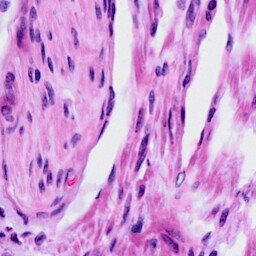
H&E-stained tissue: Cervix